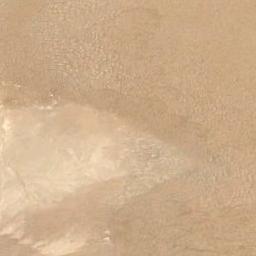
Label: desert